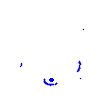
Particle: electron